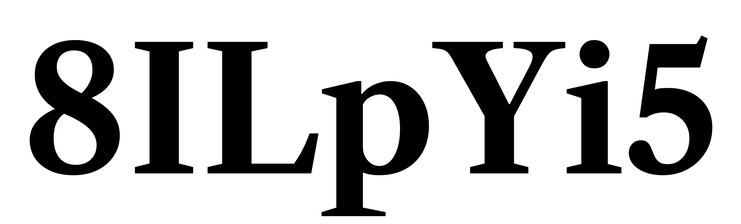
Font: LibreCaslonText_Bold